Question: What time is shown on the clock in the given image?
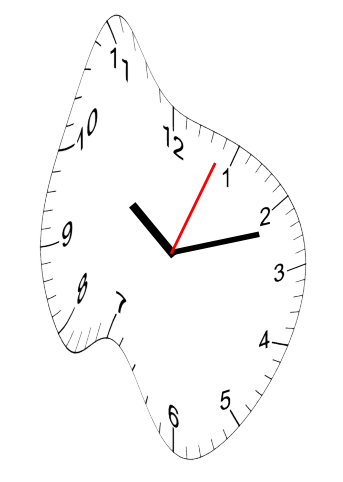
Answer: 10:12:04